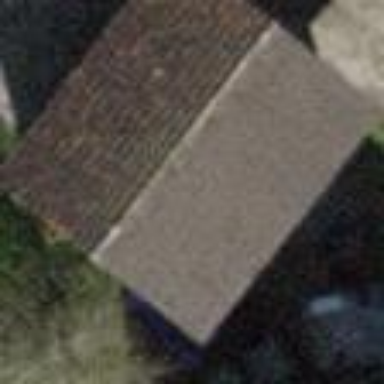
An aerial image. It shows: Shed building.